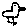
Label: bird